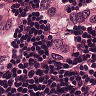
Metastatic tissue present: yes